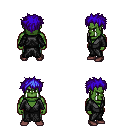
a pixel art fantasy rpg character, male body template, orc, green skin, gray robe, teal pants, blue bedhead hairstyle, maroon shoes, four views (front, back, left, right), 2x2 character sprite sheet, small pixel art, hard edges, no anti-aliasing